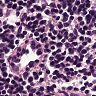
Metastatic tissue present: no